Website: lowes
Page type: billing-address
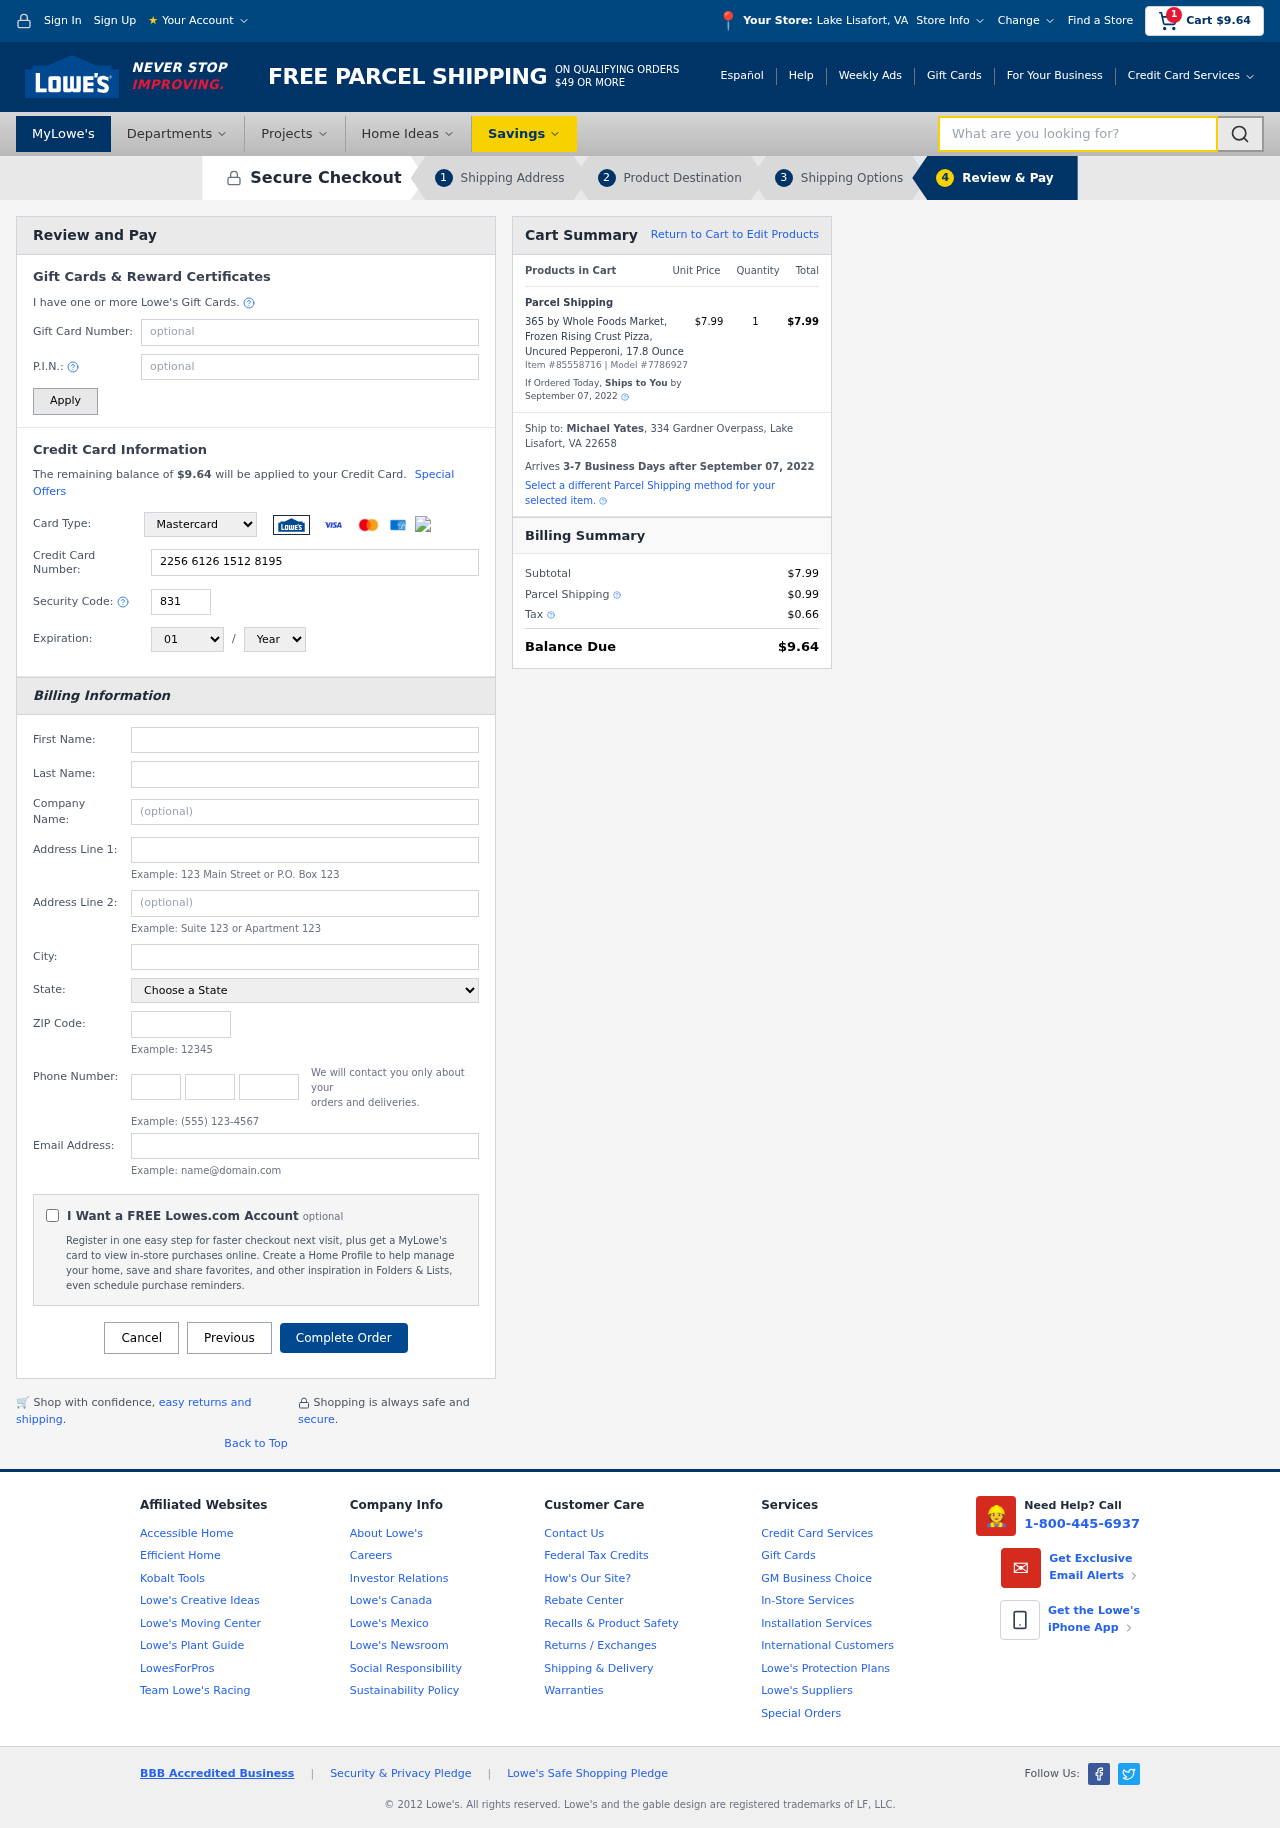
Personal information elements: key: PII_CARD_CVV
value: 831
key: PII_CARD_EXPIRY_MONTH
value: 01
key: PII_CARD_EXPIRY_YEAR
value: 30
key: PII_CARD_NUMBER
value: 2256 6126 1512 8195
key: PII_CARD_TYPE
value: Mastercard
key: PII_CITY
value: Lake Lisafort
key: PII_CITY_STATE
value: Lake Lisafort, VA
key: PII_EMAIL
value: myates@gmail.com
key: PII_FIRSTNAME
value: Michael
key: PII_FULLNAME
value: Michael Yates
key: PII_LASTNAME
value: Yates
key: PII_PHONE_AREA
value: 977
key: PII_PHONE_PREFIX
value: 848
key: PII_PHONE_SUFFIX
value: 9928
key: PII_POSTCODE
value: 22658
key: PII_STATE
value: Virginia
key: PII_STREET
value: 334 Gardner Overpass
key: PII_CITY_STATE_ZIP
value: Lake Lisafort, VA 22658
Product elements: key: PRODUCT1_NAME
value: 365 by Whole Foods Market, Frozen Rising Crust Pizza, Uncured Pepperoni, 17.8 Ounce
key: PRODUCT1_PRICE
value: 7.99
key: PRODUCT1_QUANTITY
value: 1
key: PRODUCT_ITEM_NUMBER
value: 85558716
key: PRODUCT_MODEL_NUMBER
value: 7786927
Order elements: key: ORDER_SUBTOTAL
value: $9.64
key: ORDER_TOTAL
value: $9.64
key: ORDER_SHIPPING_DATE
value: September 07, 2022
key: ORDER_SUBTOTAL
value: $7.99
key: ORDER_DELIVERY_DATE
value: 3-7 Business Days after September 07, 2022
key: ORDER_SHIPPING_DATE2
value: September 07, 2022
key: ORDER_SUBTOTAL2
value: $7.99
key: ORDER_SHIPPING_COST
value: $0.99
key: ORDER_TAX
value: $0.66
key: ORDER_TOTAL2
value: $9.64
Search elements: key: HEADER_SEARCH
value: What are you looking for?